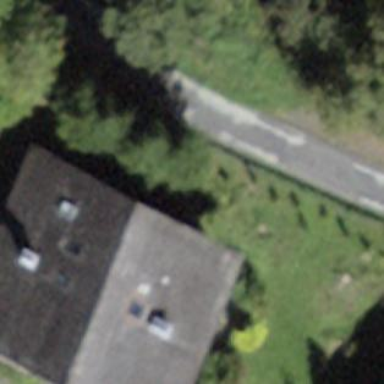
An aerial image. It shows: Residential building.